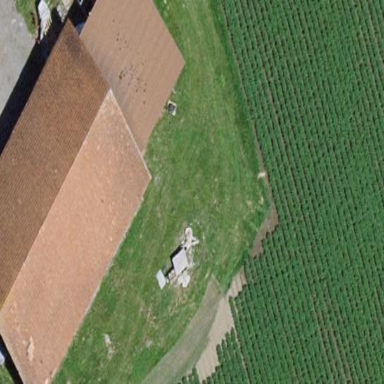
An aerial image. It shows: Barn.